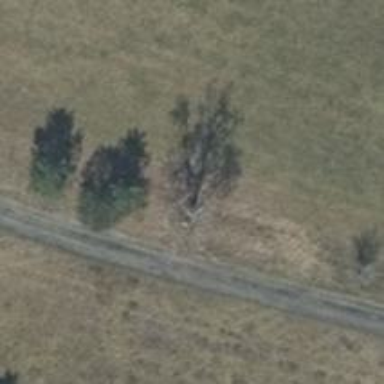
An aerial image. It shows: Deciduous tree with broadleaved leaves.